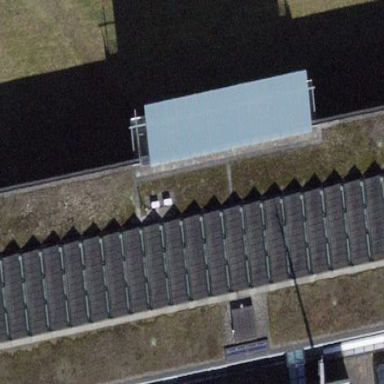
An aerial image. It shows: Police station with tiled roof.